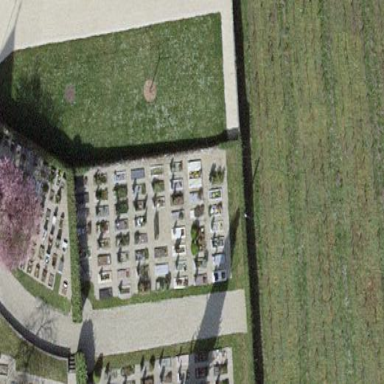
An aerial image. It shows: Cemetery.